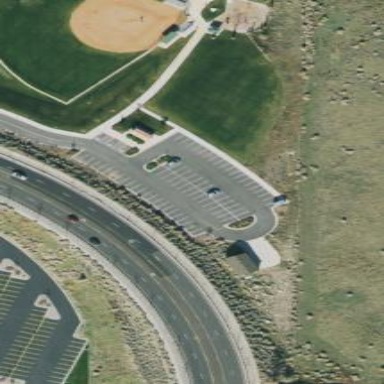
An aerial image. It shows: Parking area with surface.